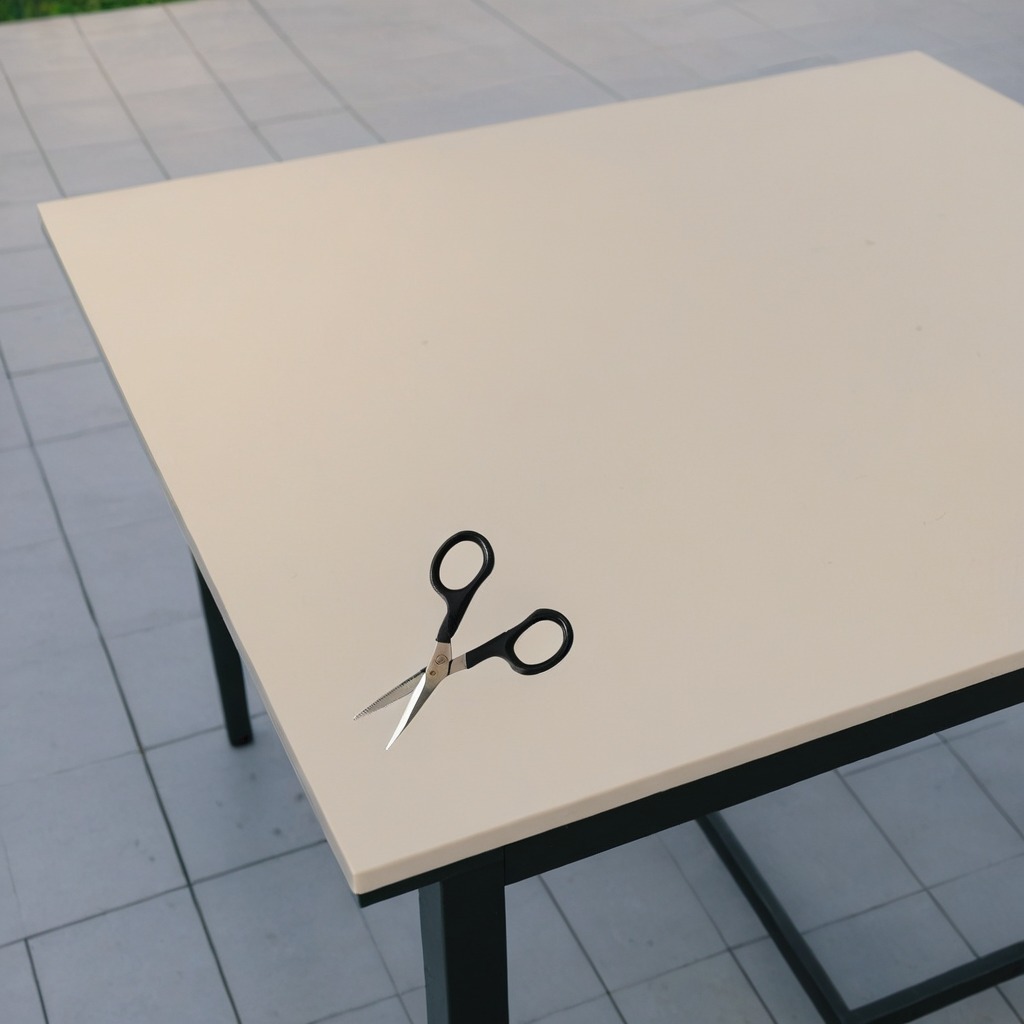
A scissor is lying on the table.